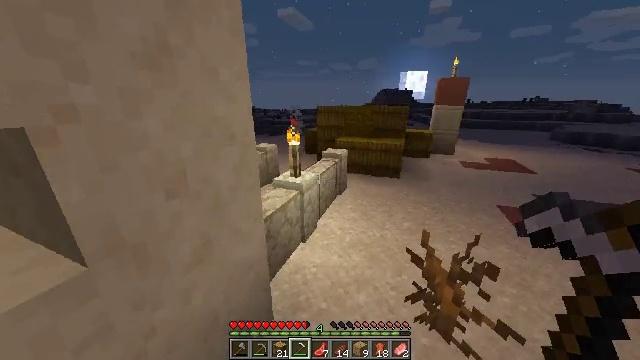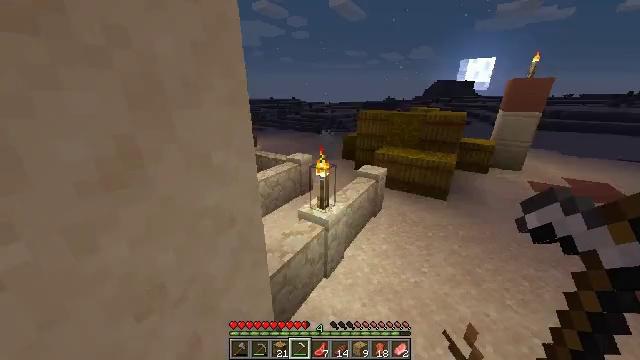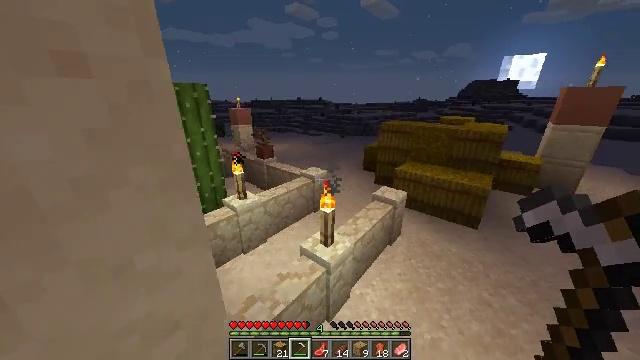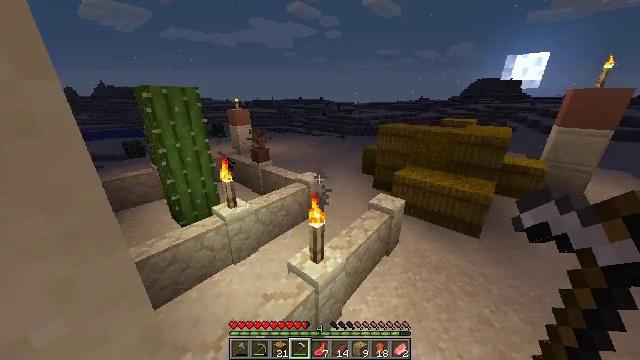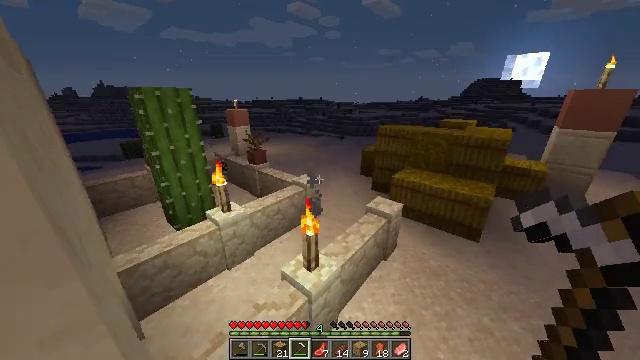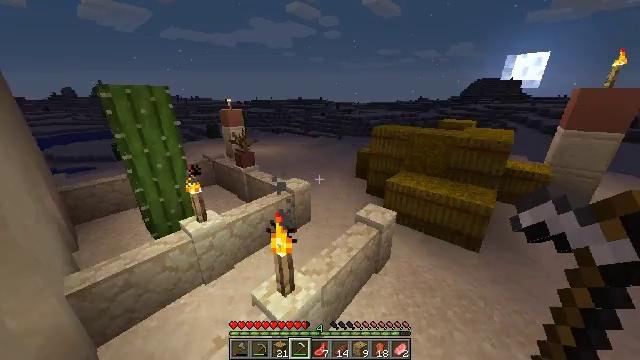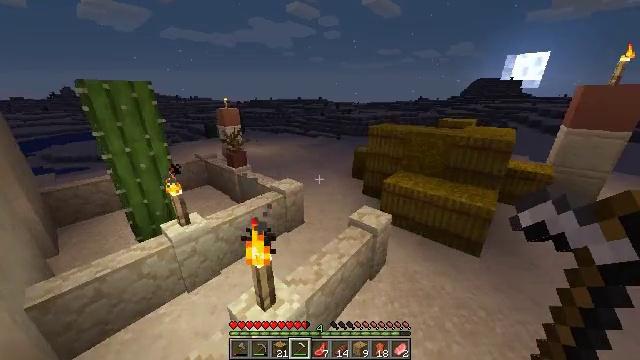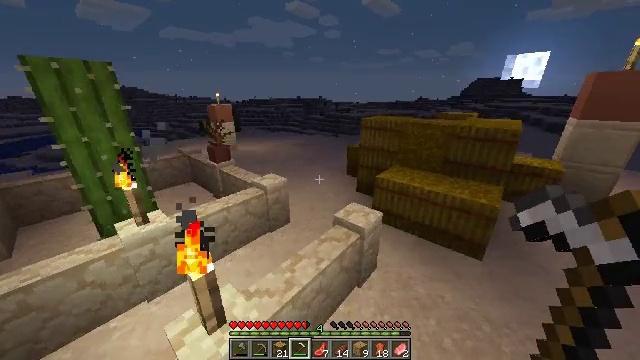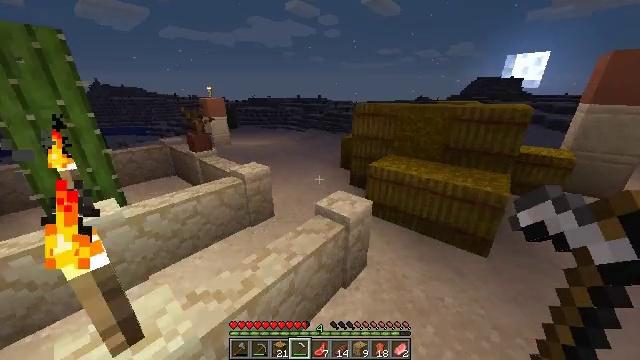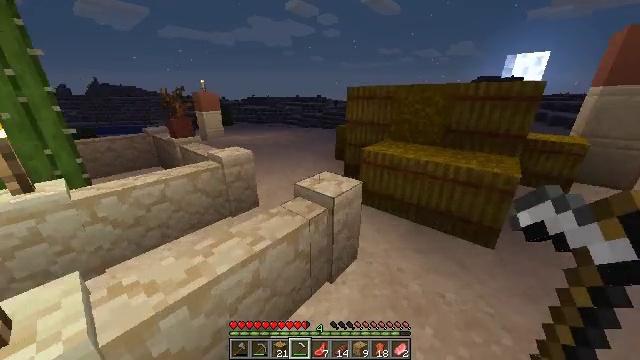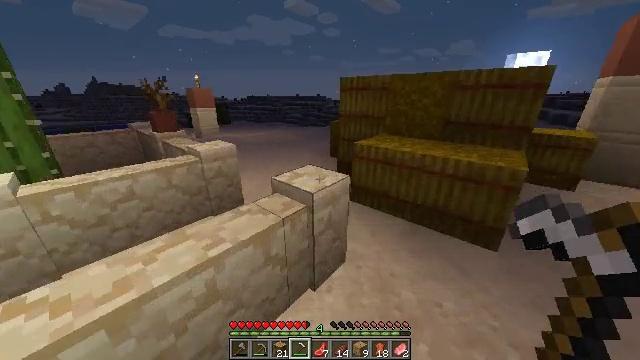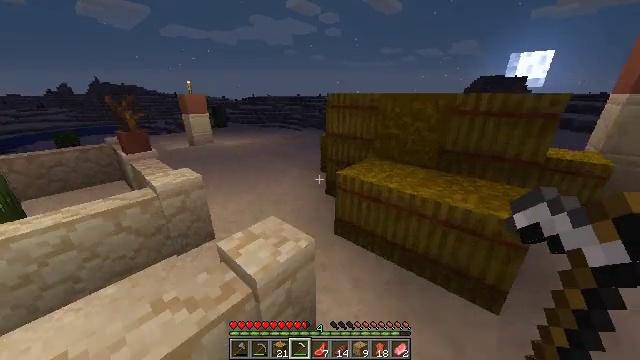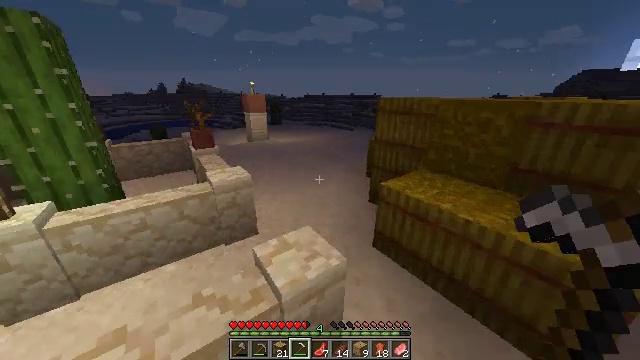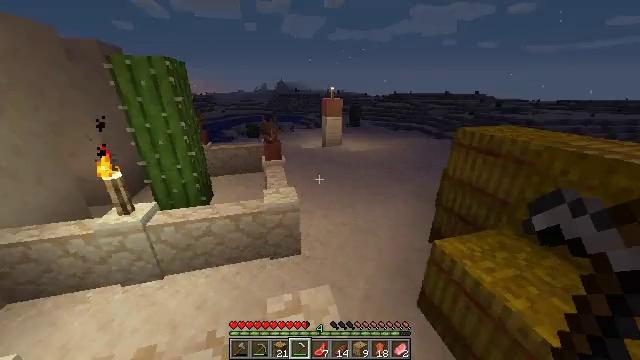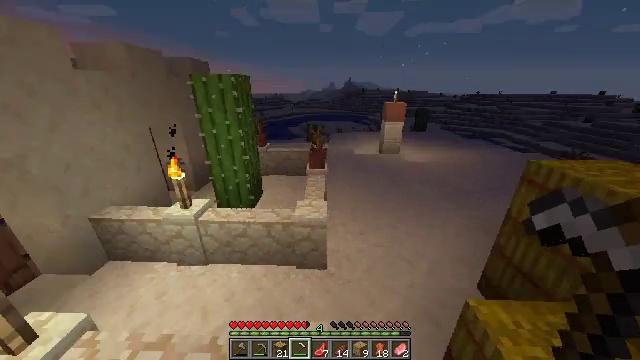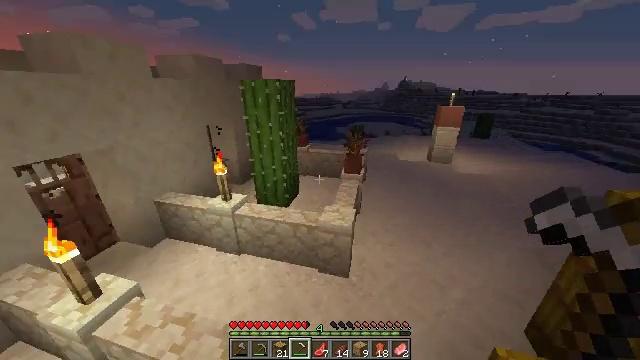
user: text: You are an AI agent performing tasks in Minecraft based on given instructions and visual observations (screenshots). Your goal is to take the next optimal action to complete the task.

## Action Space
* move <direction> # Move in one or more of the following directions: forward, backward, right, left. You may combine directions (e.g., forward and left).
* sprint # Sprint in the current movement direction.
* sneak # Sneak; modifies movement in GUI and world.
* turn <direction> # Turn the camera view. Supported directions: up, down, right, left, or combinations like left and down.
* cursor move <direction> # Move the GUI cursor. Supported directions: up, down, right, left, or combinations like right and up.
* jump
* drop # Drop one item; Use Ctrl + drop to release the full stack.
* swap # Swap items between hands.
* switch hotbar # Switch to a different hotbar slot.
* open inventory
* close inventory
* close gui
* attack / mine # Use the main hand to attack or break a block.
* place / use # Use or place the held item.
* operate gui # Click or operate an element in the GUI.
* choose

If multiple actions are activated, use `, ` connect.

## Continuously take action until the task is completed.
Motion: motion action
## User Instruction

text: Harvest the cactus plant.
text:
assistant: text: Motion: move forward and move right, sprint, turn left and down, jump
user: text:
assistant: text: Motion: move forward and move right, sprint, turn left, jump
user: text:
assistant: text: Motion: move forward and move right, sprint, jump
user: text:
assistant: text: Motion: move forward and move right, sprint, jump
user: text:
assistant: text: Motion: move forward and move right, sprint, jump
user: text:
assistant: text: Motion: move forward and move right, sprint, jump
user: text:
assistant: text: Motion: move forward and move right, sprint, jump
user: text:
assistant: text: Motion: move forward and move right, sprint, jump
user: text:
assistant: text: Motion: move forward and move right, sprint, jump
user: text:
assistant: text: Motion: move forward and move right, sprint, jump
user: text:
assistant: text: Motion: move forward and move right, sprint, jump
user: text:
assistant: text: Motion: move forward and move right, sprint, turn left, jump
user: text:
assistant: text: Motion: move forward and move right, sprint, turn left
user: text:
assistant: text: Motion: move forward and move right, sprint, turn left
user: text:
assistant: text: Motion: move forward and move right, sprint, turn left
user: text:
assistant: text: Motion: move forward and move right, sprint, turn left
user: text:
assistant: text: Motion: move forward and move right, sprint, turn left
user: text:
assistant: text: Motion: move forward and move right, sprint, turn left
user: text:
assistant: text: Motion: move forward and move right, sprint, turn left
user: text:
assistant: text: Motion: move forward and move right, sprint, turn left
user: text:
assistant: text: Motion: move forward and move right, sprint
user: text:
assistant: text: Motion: move forward and move right, sprint
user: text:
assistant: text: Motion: move forward, sprint
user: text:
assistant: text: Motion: move forward, sprint
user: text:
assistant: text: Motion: move forward, sprint, turn left
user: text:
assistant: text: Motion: move forward, sprint, turn left
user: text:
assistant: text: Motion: move forward, sprint, turn left
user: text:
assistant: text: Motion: move forward and move left, sprint, turn left
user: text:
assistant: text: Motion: move forward and move left, sprint
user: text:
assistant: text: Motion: move forward and move left, sprint, turn up